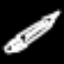
Label: pencil